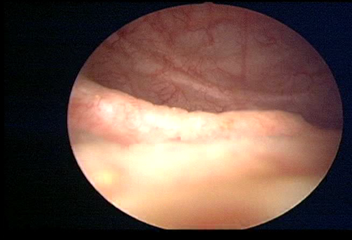
Modality: WLC
Class: Normal mucosa
Bladder cancer association: No